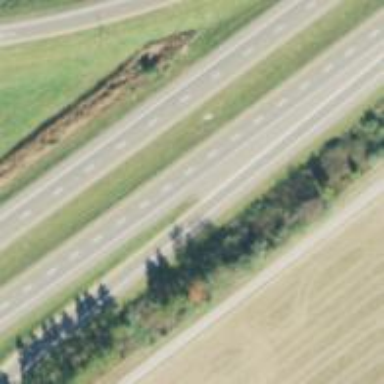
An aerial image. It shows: Trunk highway with expressway features.